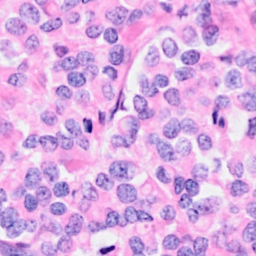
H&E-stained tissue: Breast